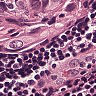
Metastatic tissue present: yes